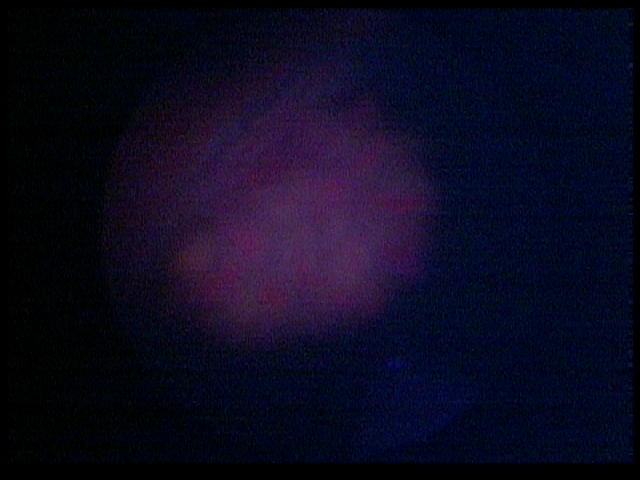
Modality: BLC
Class: Malignant
Subclass: HighGradePapillary
Lesion: L2
Stage: Ta
Morphology: Papillary
Bladder cancer association: Yes